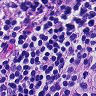
Metastatic tissue present: no